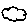
Label: cloud